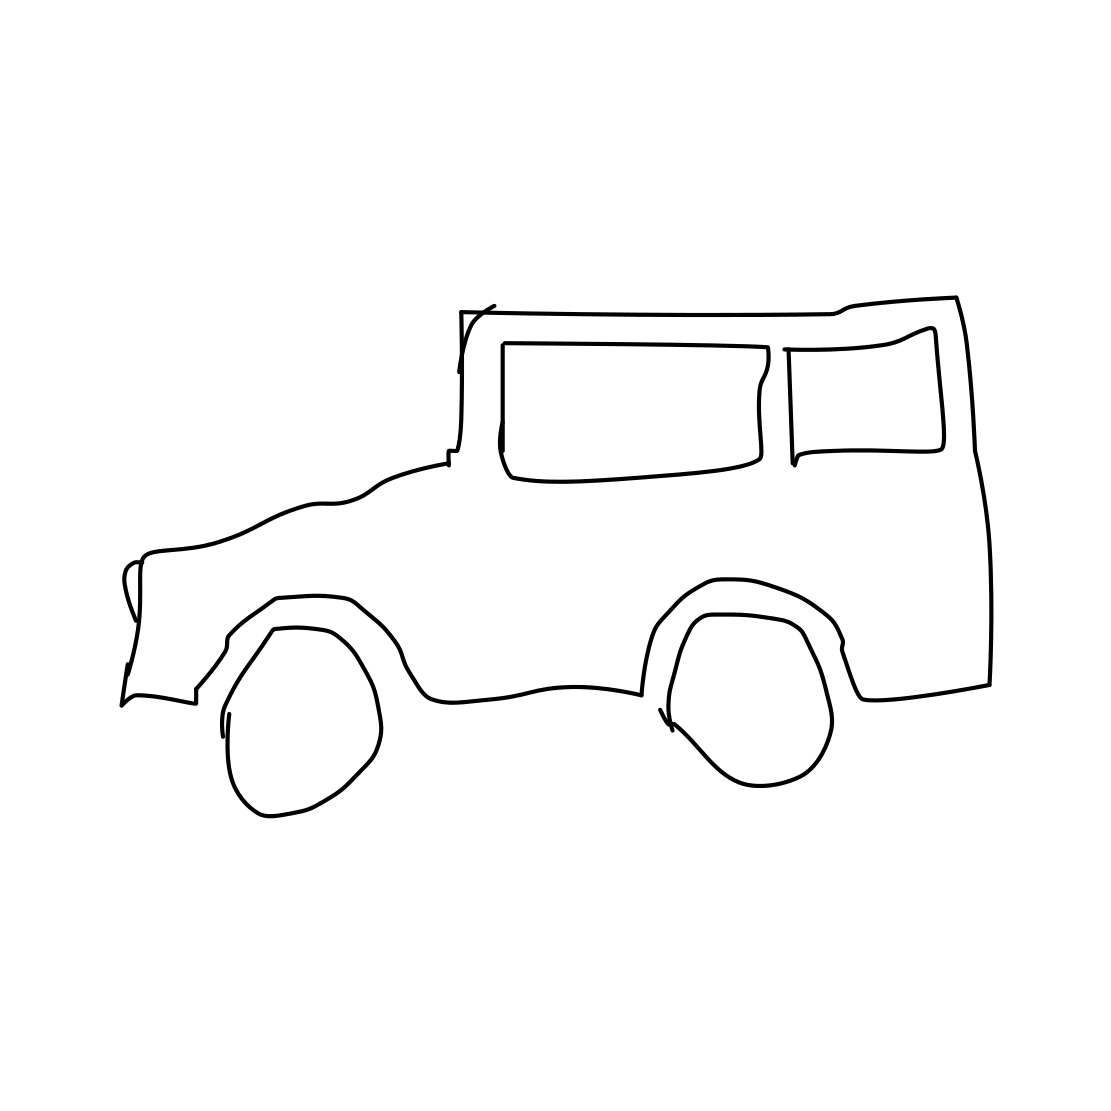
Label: van